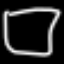
Label: square